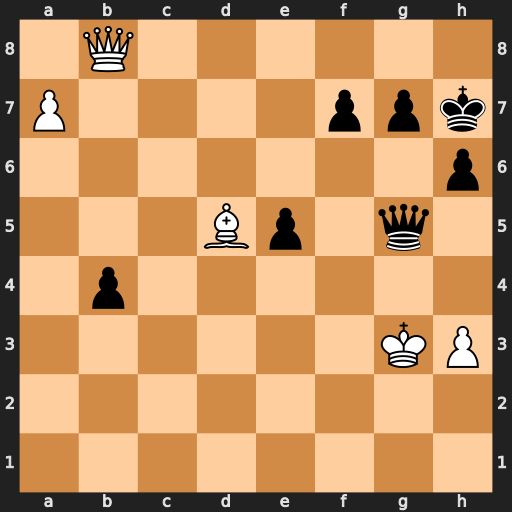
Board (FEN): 1Q6/P4ppk/7p/3Bp1q1/1p6/6KP/8/8
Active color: w
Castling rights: -
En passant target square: -
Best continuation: Kf3 Qf5+ Ke3 Qf4+ Ke2